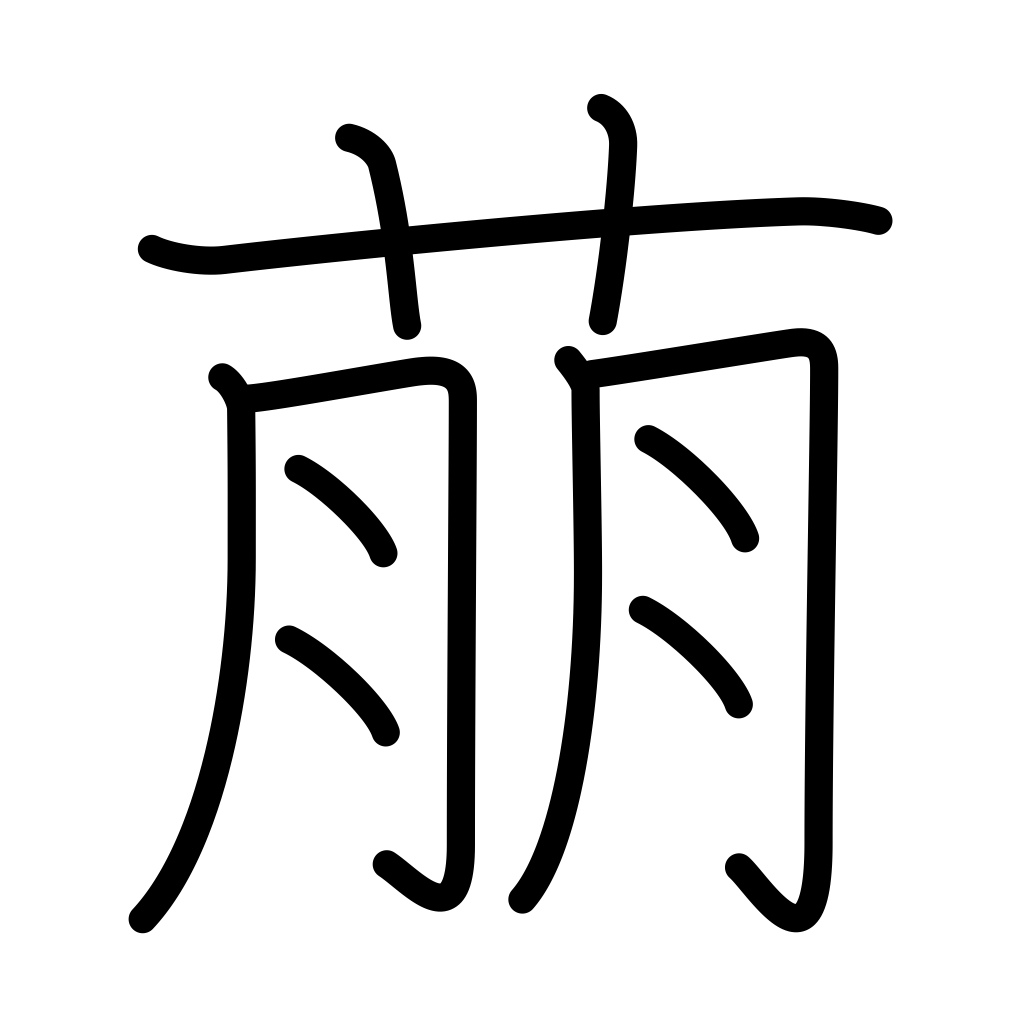
Meaning: show symptoms of, sprout, bud, malt